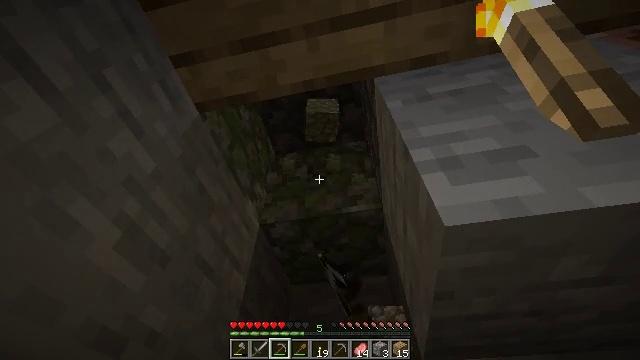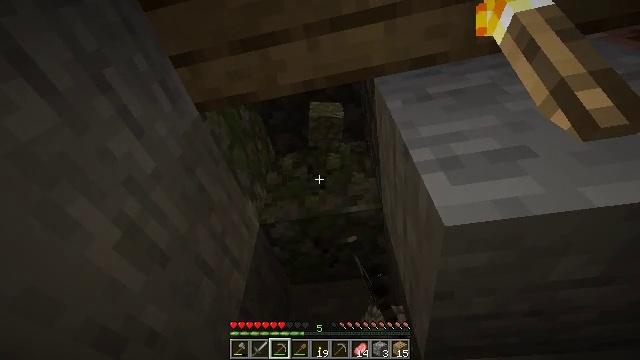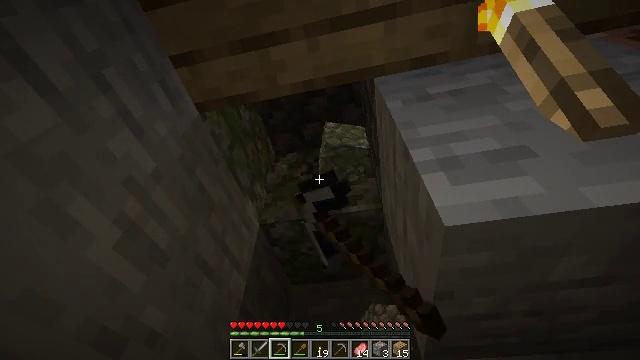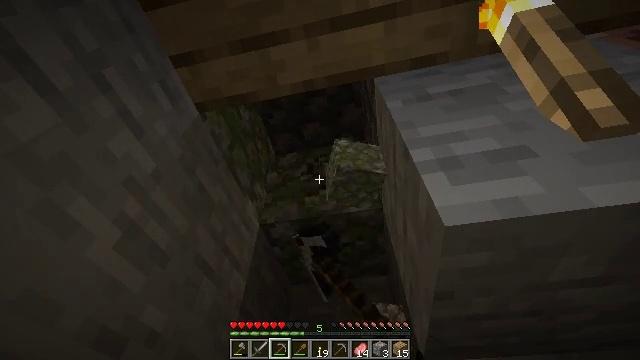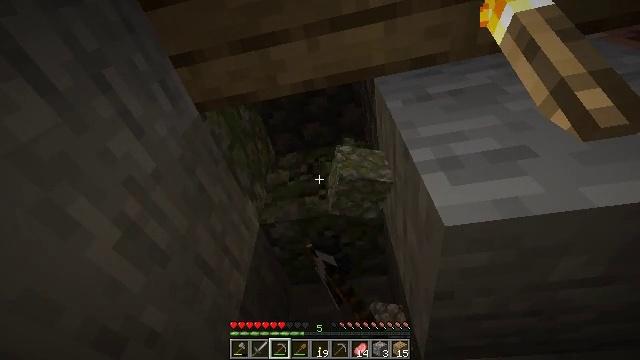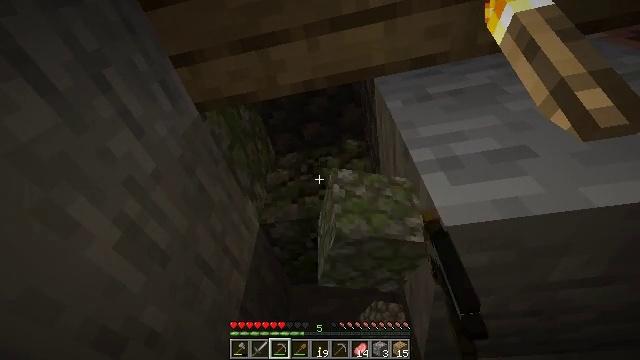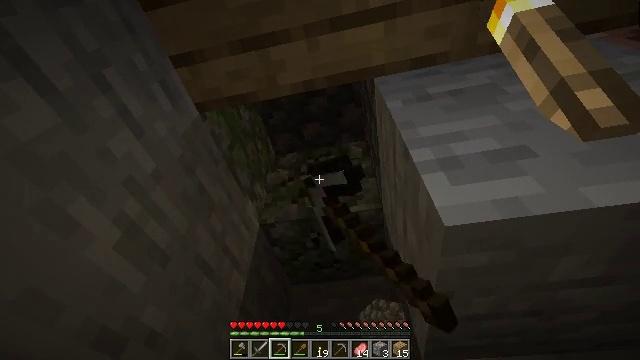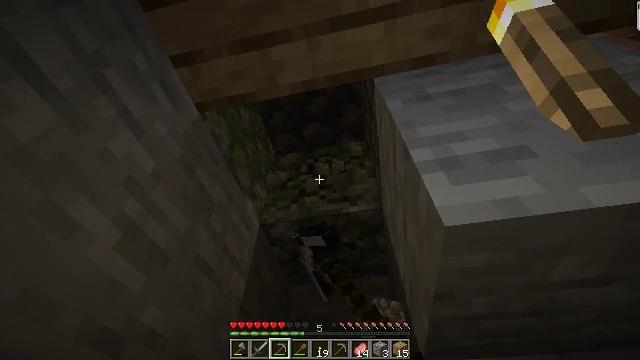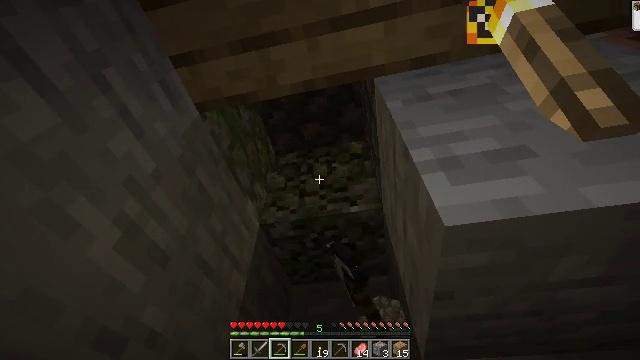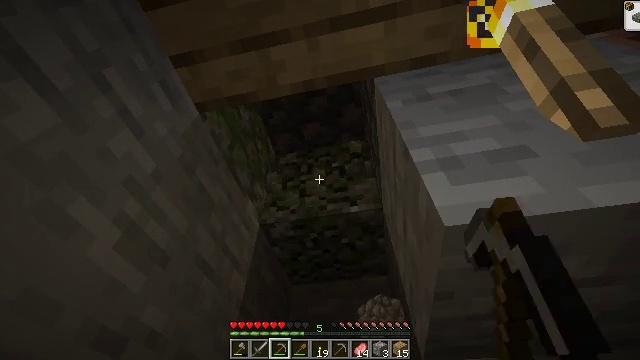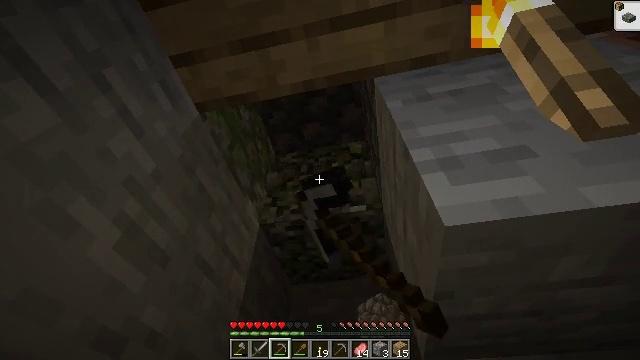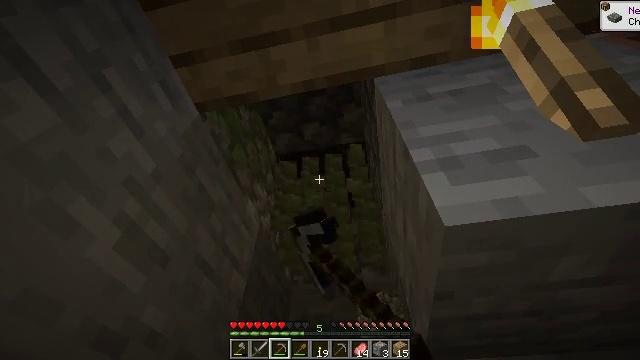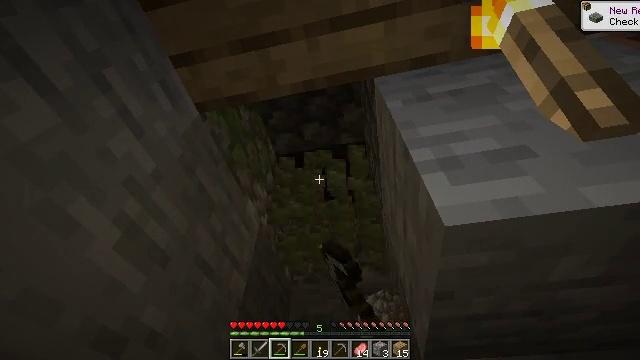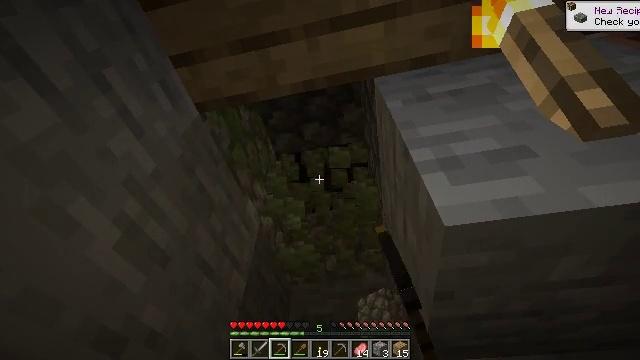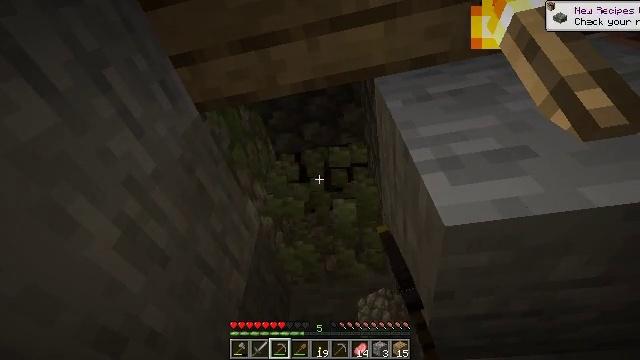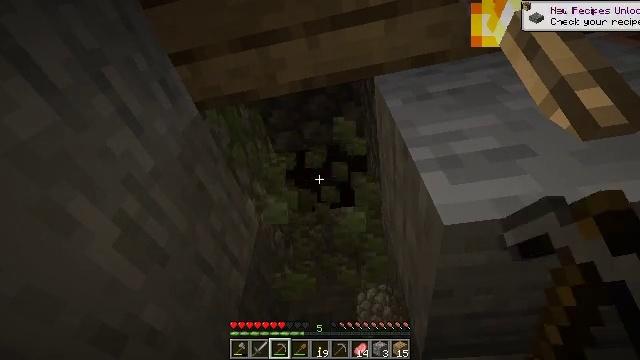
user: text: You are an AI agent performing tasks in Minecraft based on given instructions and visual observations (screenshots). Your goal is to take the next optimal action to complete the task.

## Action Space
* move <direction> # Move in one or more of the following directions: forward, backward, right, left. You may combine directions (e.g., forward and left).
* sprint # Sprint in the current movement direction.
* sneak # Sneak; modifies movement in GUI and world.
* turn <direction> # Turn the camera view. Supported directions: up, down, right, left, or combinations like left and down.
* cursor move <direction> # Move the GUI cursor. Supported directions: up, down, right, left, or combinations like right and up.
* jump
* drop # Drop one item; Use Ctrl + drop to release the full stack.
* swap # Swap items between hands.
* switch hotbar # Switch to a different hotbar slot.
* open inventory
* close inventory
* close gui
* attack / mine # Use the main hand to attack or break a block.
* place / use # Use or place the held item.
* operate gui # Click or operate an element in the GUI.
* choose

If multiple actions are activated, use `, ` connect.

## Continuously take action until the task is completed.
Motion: motion action
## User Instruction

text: Extract mossy cobblestone using a pickaxe.
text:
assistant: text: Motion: attack / mine
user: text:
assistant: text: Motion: attack / mine
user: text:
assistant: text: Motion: attack / mine
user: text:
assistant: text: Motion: attack / mine
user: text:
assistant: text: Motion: attack / mine
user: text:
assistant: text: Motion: attack / mine
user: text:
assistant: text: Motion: attack / mine
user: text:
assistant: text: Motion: attack / mine
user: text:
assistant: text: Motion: attack / mine
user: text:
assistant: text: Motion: attack / mine
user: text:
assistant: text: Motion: attack / mine
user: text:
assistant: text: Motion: attack / mine
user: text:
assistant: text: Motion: attack / mine
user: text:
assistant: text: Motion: attack / mine
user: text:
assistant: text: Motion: attack / mine
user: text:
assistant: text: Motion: no_op